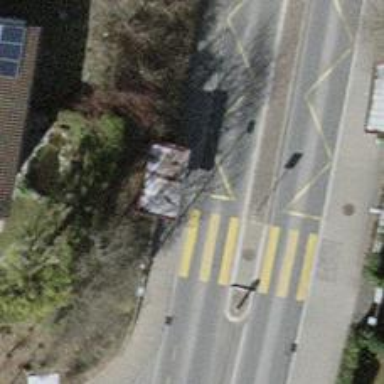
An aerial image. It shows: Platform for public transport with shelter.